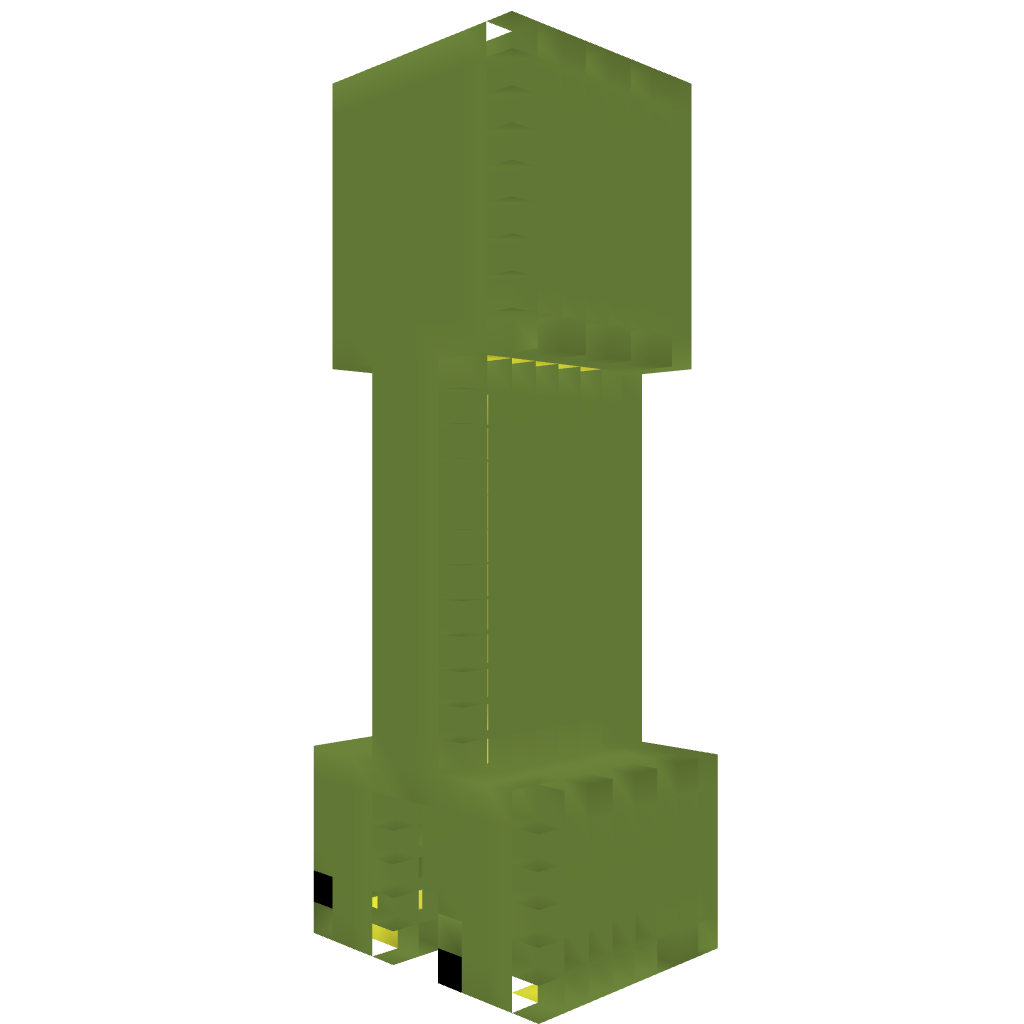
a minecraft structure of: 3D Creeper bad low quality